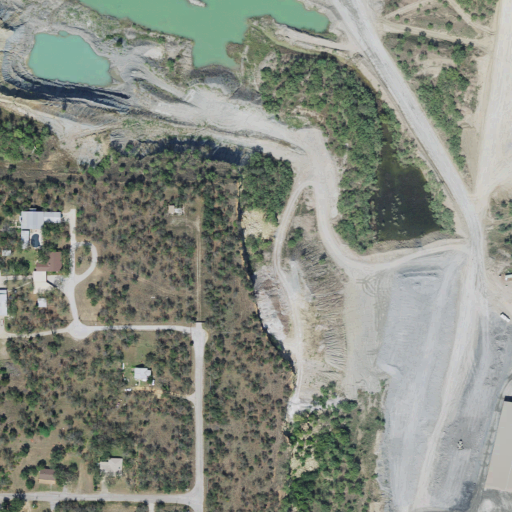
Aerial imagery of mountain in Texas named East Mountain containing high intensity development, medium intensity development, open development, shrub, low intensity development, evergreen forest, and grassland